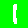
Digit: 1